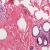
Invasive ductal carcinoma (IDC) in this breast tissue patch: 0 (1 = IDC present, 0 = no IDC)